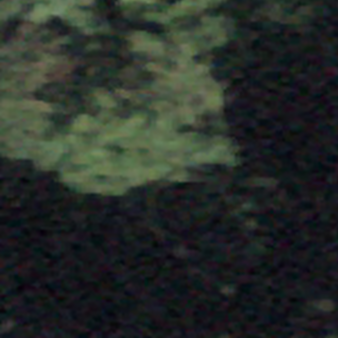
Label: other